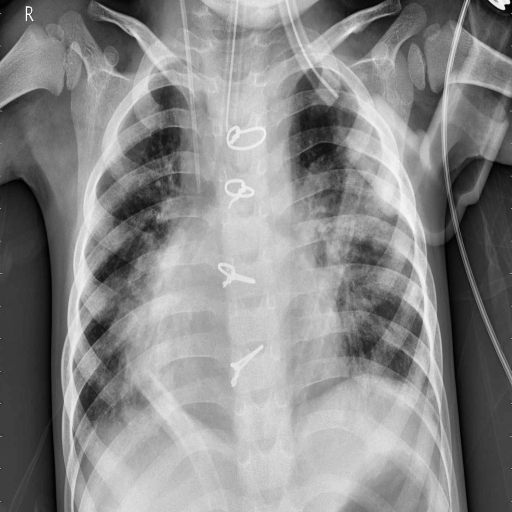
Finding: PNEUMONIA